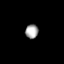
Tissue: prostate
Cell type: T cells
Senescence score: 0.8063
Nuclear area (px): 180
Mean DAPI intensity: 163.45